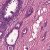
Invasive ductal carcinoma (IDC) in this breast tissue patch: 0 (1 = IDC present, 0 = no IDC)